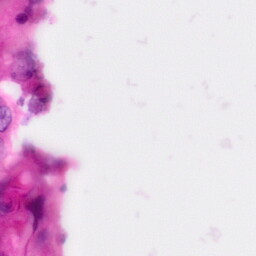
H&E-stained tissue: Pancreatic